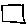
Label: square